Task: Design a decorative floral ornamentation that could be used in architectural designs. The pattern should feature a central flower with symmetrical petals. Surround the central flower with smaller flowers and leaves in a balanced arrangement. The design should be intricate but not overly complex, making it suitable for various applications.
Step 512:
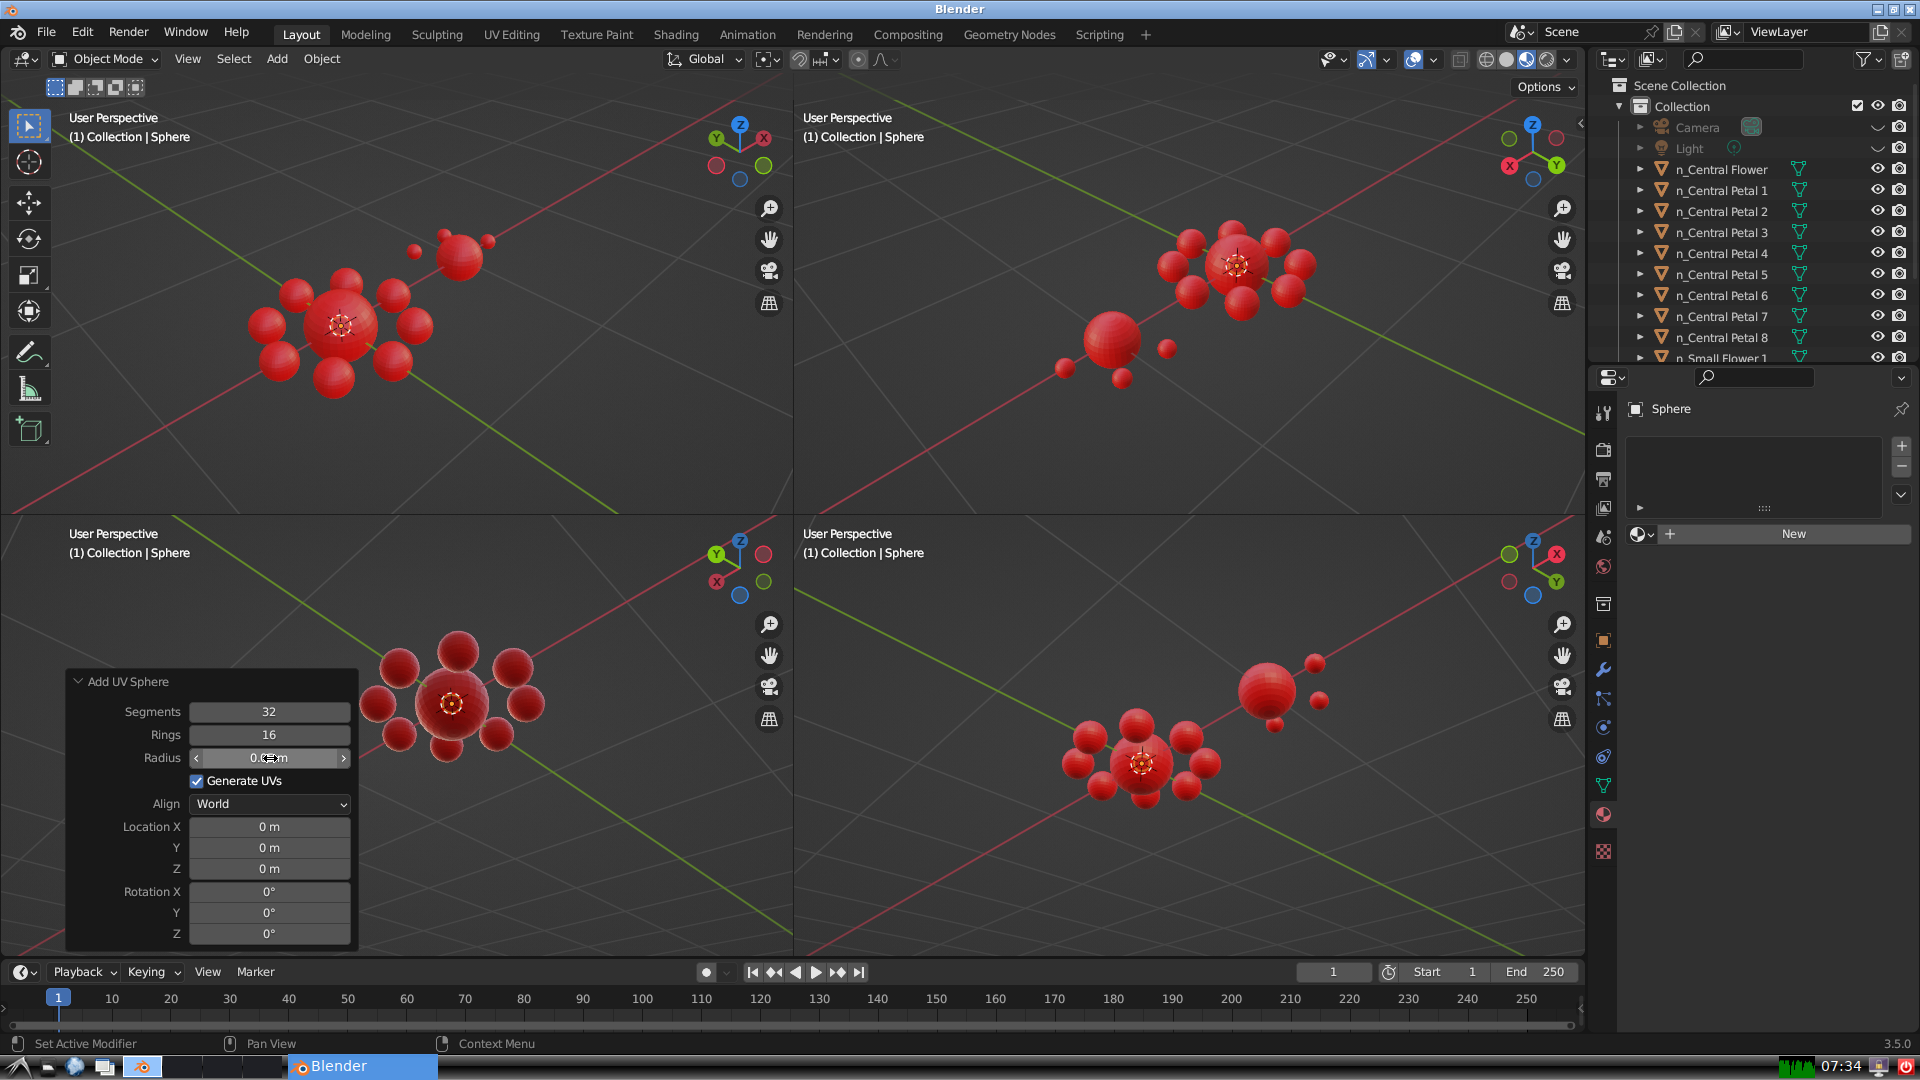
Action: {"mouse_move": [960, 540]}